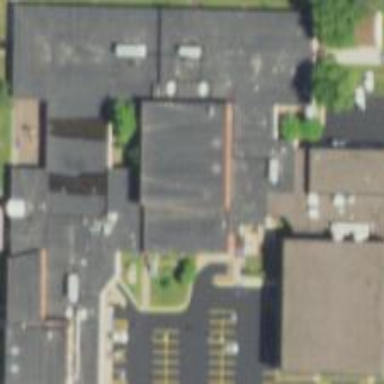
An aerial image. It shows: School building.